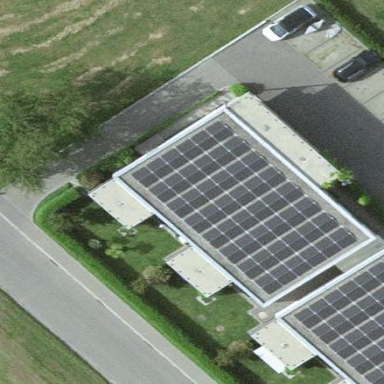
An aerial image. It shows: Solar power generator using photovoltaic panels.